Question: 'aanna-a®️*a®️3a-'
eg:
the treatment data is is shows correctly but gender category and Diseases data s not shows correctly the image shows my output, how to solve this please hep.
'''
<!DOCTYPE html PUBLIC "-//W3C//DTD XHTML 1.0 Transitional//EN" "http://www.w3.org/TR/xhtml1/DTD/xhtml1-transitional.dtd">
<html xmlns="http://www.w3.org/1999/xhtml">
<head>
<title>Untitled Document</title>
<meta http-equiv="Content-Type" content="text/html; charset=utf-8">
<link rel="stylesheet" type="text/css" href="../library/bootstrap/css/bootstrap.min.css" />
<link rel="stylesheet" type="text/css" href="../library/bootstrap/css/bootstrap-responsive.min.css" />
<link rel="stylesheet" type="text/css" href="../library/css/style.css" />
<script src="http://ajax.googleapis.com/ajax/libs/jquery/1.11.1/jquery.min.js"></script>
<script>
$(document).ready(function(){
$(".update_input").hide();
$("#edit").click(function(){
$("#danger").hide();
$(".help-block").hide();
$(".update_input").show();
$("#update").show();
});
$("#update").click(function(){
$(".update_input").hide();
$("#update").hide();
$(".help-block").show();
});
$("#danger").click(function(){
var id = $(".hiden_id").attr('id');
var dataString = 'id='+ id;
if(confirm("Sure you want to delete this update? There is NO undo!"+id))
{
$.ajax({
type: "POST",
url: "delete.php",
data: dataString,
cache: false,
success: function(e)
{
window.location.href="all_pages.php";
e.stopImmediatePropagation();
}
});
return false;
}
});
});
</script>
</head>
<body>
<?php
session_start();
ini_set('display_errors', 'Off');
if($_GET["id"]==""){
$_GET["id"] = $_SESSION['trid'];
}
else {
$_SESSION['trid']=$_GET["id"];
}
?>
<?php
$con=mysqli_connect("mysql2.000webhost.com","a3821029_admin","abc123","a3821029_ayurved");
mysql_set_charset('utf8', $con);
if (mysqli_connect_errno())
{
echo "Failed to connect to MySQL: " . mysqli_connect_error();
}
if(!$_GET["id"]==""){
$Treatment_id = $_SESSION['trid'];
$result = mysqli_query($con,"SELECT gender_id, diseases_id, Treatments_type, image FROM treatment WHERE Tid = '$Treatment_id'");
$row_gid = mysqli_fetch_array($result);
$gender = $row_gid['gender_id'];
$diseases = $row_gid['diseases_id'];
$Treatments_type = $row_gid['Treatments_type'];
$image = $row_gid['image'];
$select = mysqli_query($con,"SELECT category FROM gender WHERE id = '$gender'");
$select_gender = mysqli_fetch_array($select);
$Gender_name = $select_gender['category'];
$sl_dise = mysqli_query($con,"SELECT Diseases_type FROM diseases WHERE id = '$diseases'");
$row_did = mysqli_fetch_array($sl_dise);
$diseases_value = $row_did['Diseases_type'];
}
else{
header('Location: ./all_pages.php');
}
?>
<div class="container">
<div class="selection_container">
<div class="page-header">
<h1><img src="../resources/images/leaf_green.gif" class="adminpanel_icons">Ayurvedic Web Portal</h1>
</div>
<a href="all_pages.php">Back to view all_pages</a>
<form class="form-horizontal" method="post" action="update_edit.php" enctype="multipart/form-data" accept-charset="utf-8">
<div class="tablecox">
<table style="" class="" id="update_table">
<input type="hidden" name="tid" class="hiden_id" value="<?php echo $Treatment_id;?>" id="<?php echo $Treatment_id;?>"></input>
<tr>
<td style="width: 30%; text-align: right; padding-right: 30px;">Gender category</td>
<td style="width: 70%;">
<span class="help-block" id="gender_span"><?php echo $Gender_name; ?></span>
<select name="gender" class="update_input" id="gender_input">
<option value="<?php echo $gender; ?>">Select</option>
<option value="10">Male</option>
<option value="11">Female</option>
<option value="12">Childs</option>
<option value="13">Childrens</option>
<option value="14">Elderly people</option>
</select>
</td>
</tr>
<tr>
<td style="width: 30%; text-align: right; padding-right: 30px;">Diseases</td>
<td>
<span class="help-block"><?php echo $diseases_value; ?></span>
<input type="text" name="disease" class="update_input" id="disease_update" value="<?php echo $diseases_value; ?>">
</td>
</tr>
<tr>
<td style="width: 30%; text-align: right; padding-right: 30px;">Treatment</td>
<td>
<span class="help-block"><?php echo $Treatments_type; ?></span>
<textarea class="update_input" name="treatment" id="treatment_update" rows="8"><?php echo $Treatments_type; ?></textarea>
</td>
</tr>
<tr>
<td style="width: 30%; text-align: right; padding-right: 30px;"></td>
<td>
<img src="../uploads/<?php echo $image; ?>" style=" max-height: 200px; padding-bottom: 20px;">
<input type="file" class="update_input" id="exampleInputFile" name="userfile" value=""/>
</td>
</tr>
</table>
</div>
<br>
<button class="btn" id="edit" type="button">Edit</button>
<input class="btn" id="update" type="submit" name="submit" value="update">
<button type="button" class="btn btn-danger" id="danger">Delete</button>
</form>
</div>
</div>
</body>
</html>
'''
the treatment data is is shows correctly but gender category and Diseases data s not shows correctly the image shows my output, how to solve this please hep.
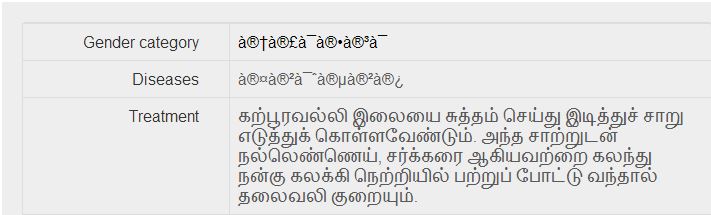
Answer: Since you use MySQLi you should use the MySQLi charset command, instead of the old MySQL charset:
'mysqli_set_charset ( $con , 'utf8' )'